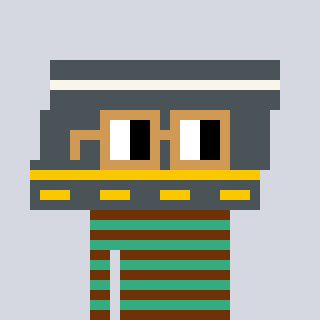
a pixel art character with square brown glasses, a road-shaped head and a teal-colored body on a cool background